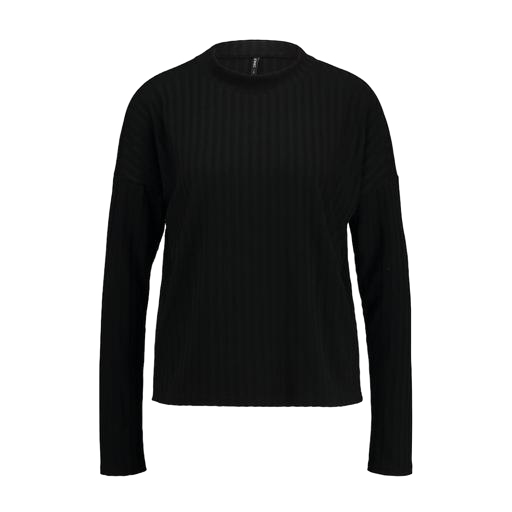
vero moda black high neck blouse, black ribbed button-back top, black long-sleeved top, white background